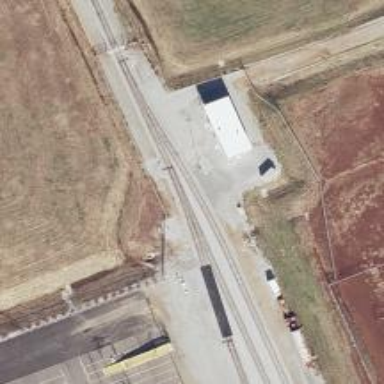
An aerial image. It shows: Rail spur service.